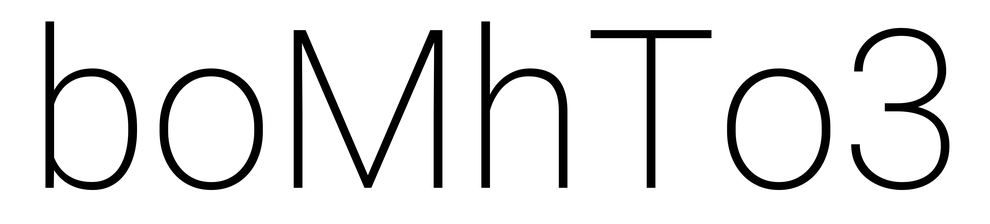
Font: Roboto_ExtraLight